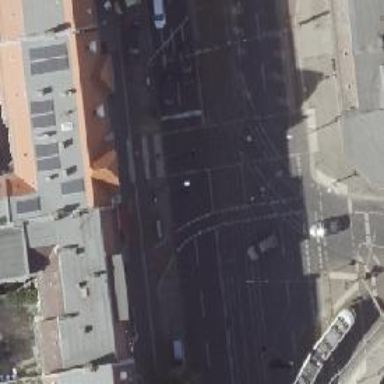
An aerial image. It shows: Tram crossing with traffic signals.